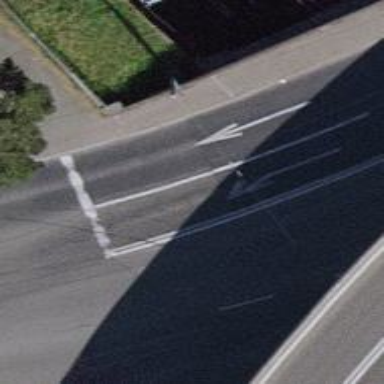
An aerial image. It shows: Secondary road bridge with asphalt surface and trolley wire.